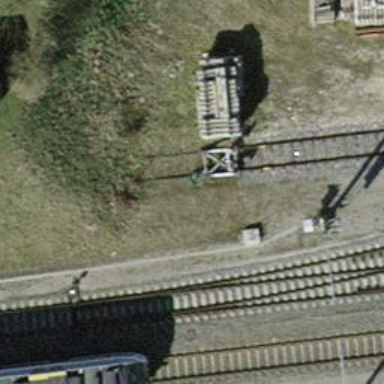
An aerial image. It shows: Railway buffer stop.